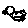
Label: bird